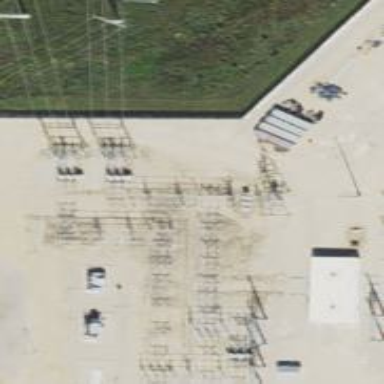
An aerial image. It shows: Switch for power supply.